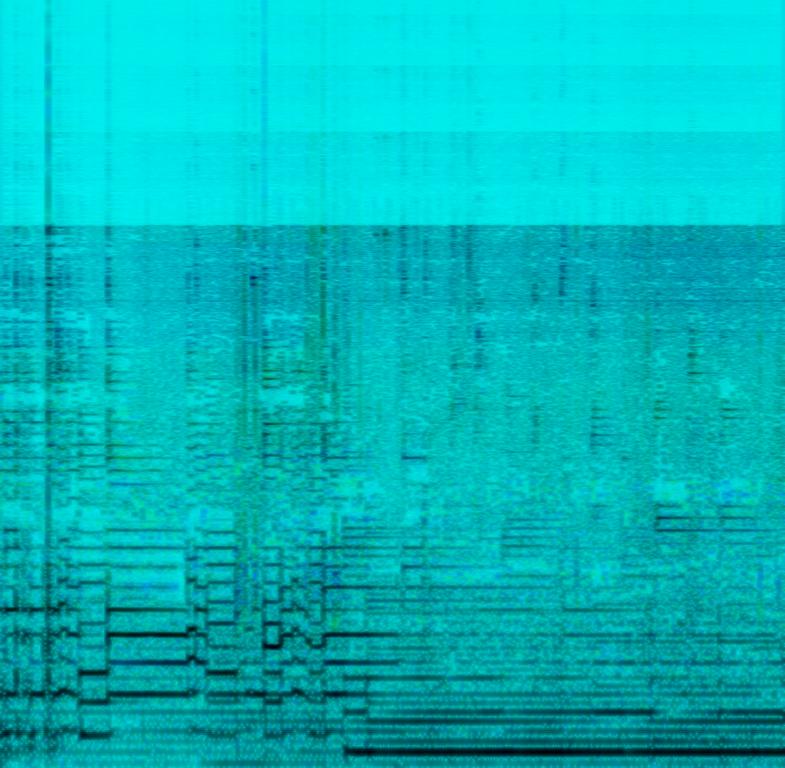
This audio contains someone playing a bass solo melody. In the background you can hear something that almost sounds like a dog barking. This song may be playing while listening to a live concert.